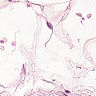
Metastatic tissue present: no